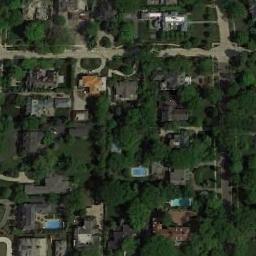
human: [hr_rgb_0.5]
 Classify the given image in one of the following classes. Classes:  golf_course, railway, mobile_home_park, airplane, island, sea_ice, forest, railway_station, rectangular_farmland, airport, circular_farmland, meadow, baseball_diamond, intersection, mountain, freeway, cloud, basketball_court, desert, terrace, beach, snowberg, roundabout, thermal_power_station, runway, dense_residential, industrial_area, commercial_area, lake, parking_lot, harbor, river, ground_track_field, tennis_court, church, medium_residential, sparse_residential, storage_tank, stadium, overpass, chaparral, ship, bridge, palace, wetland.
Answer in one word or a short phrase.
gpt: medium_residential